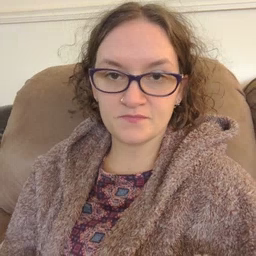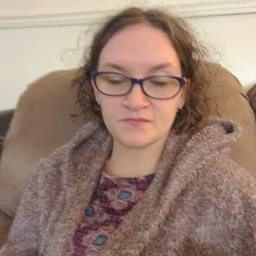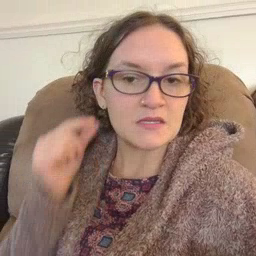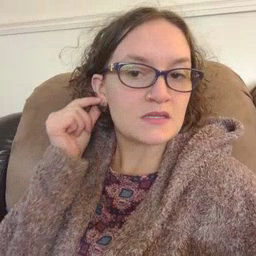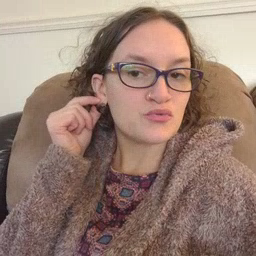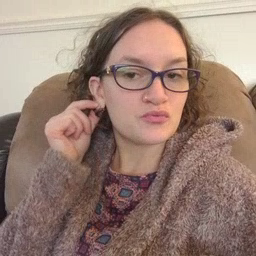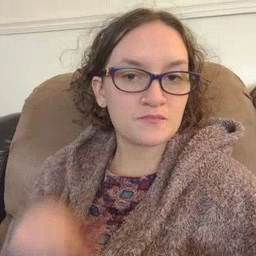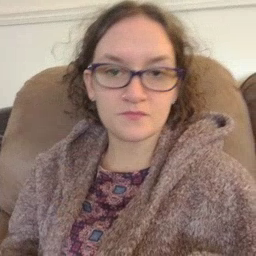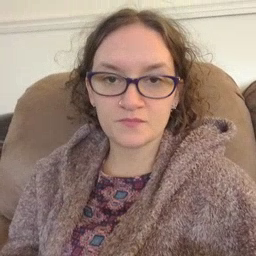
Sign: ear